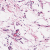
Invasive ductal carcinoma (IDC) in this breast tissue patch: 0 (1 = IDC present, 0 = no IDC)